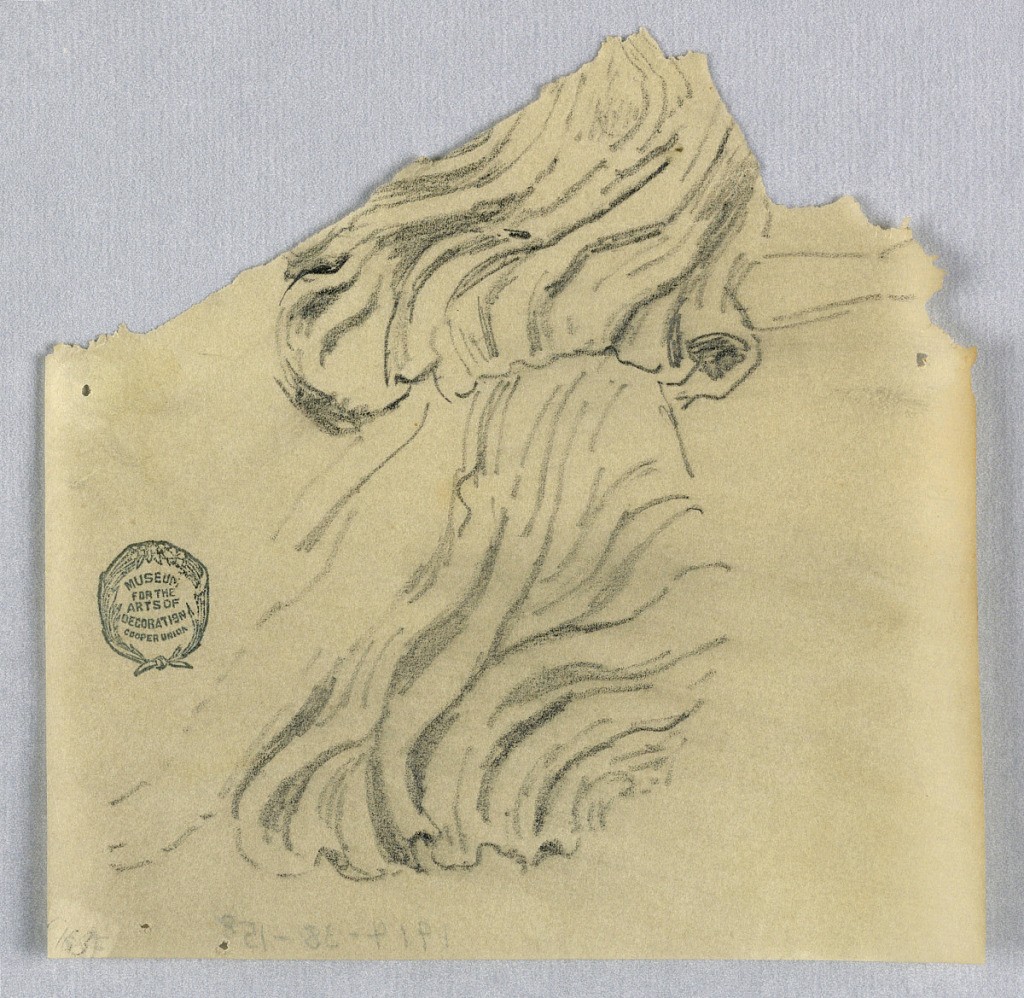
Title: Drapery Study
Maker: Francis Augustus Lathrop, American, 1849–1909
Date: ca. 1895
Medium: Graphite on tracing paper
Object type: Drawing
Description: Lower part of drapery for running or dancing female figure, turned to the right.